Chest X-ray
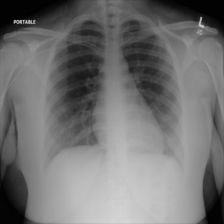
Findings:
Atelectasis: negative
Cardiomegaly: negative
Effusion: negative
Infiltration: negative
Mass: negative
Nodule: negative
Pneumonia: negative
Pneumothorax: negative
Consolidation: negative
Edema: negative
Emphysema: negative
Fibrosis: negative
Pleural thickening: negative
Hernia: negative